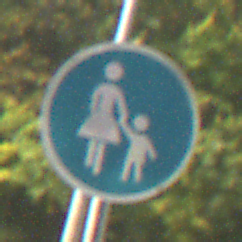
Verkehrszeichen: Gehweg
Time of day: MorningAfternoon
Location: Outdoor (Suburban)
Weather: Clear
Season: NotSpecified
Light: Natural